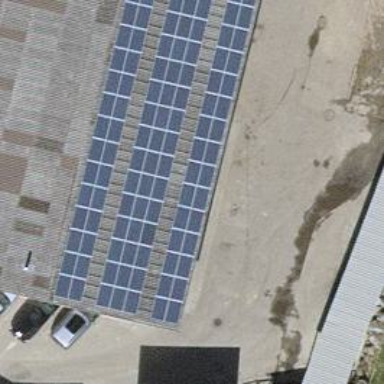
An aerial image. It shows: Solar power generator using photovoltaic panels.